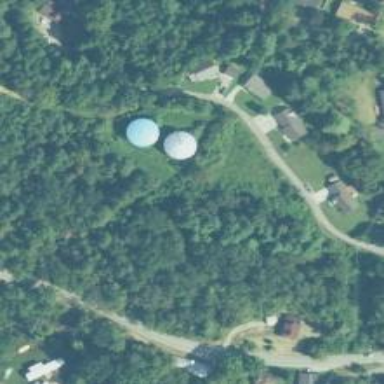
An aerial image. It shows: Water tower.